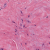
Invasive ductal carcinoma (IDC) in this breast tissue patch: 0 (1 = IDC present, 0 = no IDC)